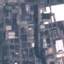
Label: Industrial